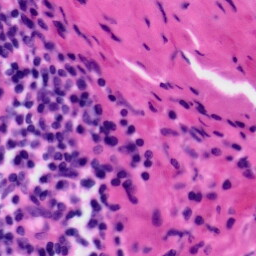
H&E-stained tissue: Tonsil